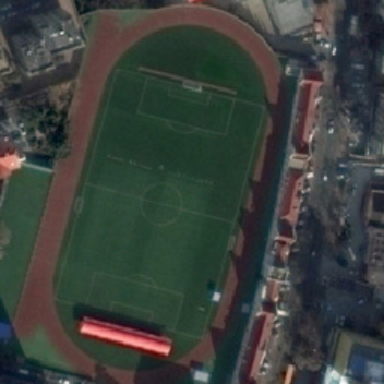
The green stadium is surrounded by red tracks .